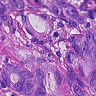
Metastatic tissue present: yes